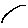
Label: fish